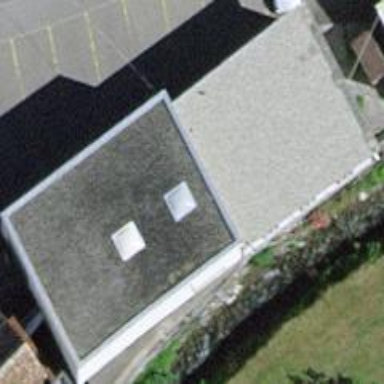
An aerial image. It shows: Commercial building.